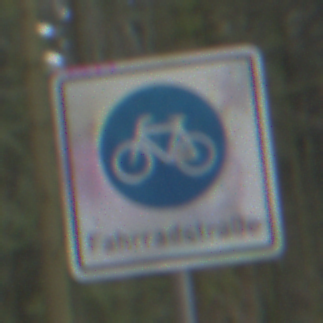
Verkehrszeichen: BeginnFahrradstrasse
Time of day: Midday
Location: Outdoor (Nature)
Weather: Overcast
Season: NotSpecified
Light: Natural